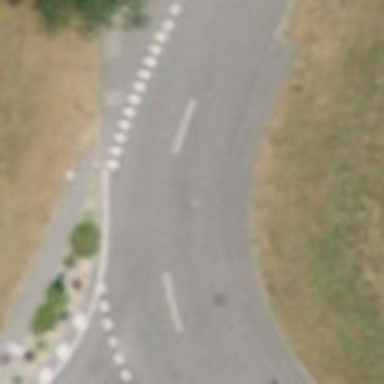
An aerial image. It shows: Residential road with shared cycle lane.